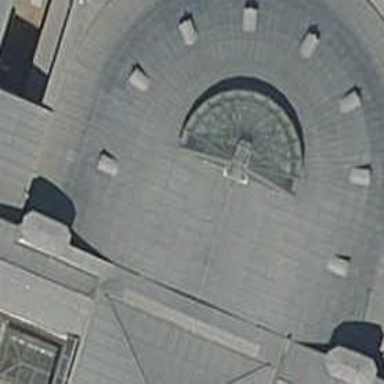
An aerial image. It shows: The building has pyramidal shape roof made of metal sheet.